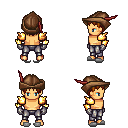
a pixel art fantasy rpg character, male body template, human, tanned skin, gold arm armor, metal pants, brunette plain hairstyle, leather cap, metal gloves, white slippers, four views (front, back, left, right), 2x2 character sprite sheet, small pixel art, hard edges, no anti-aliasing